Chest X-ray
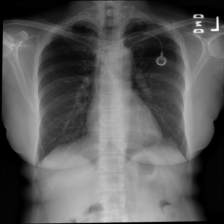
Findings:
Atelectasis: negative
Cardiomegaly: negative
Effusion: negative
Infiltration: negative
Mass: negative
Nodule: negative
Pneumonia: negative
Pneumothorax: negative
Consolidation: negative
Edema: negative
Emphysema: negative
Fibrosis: negative
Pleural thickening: positive
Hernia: negative